Aerial crown-view tile of a tropical tree (Barro Colorado Island, Panama), acquired 20240918:
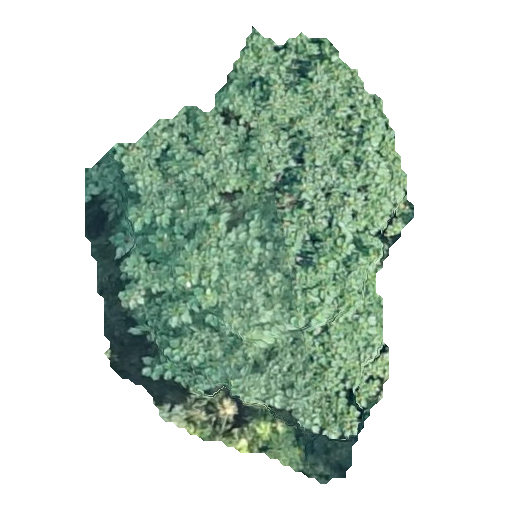
Species: Ochroma pyramidale
GBIF accepted scientific name: Ochroma pyramidale
Crown area: 158.156 m²